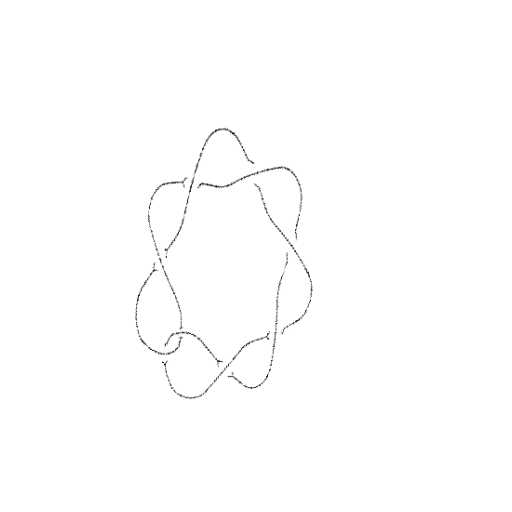
Crossing number: 8